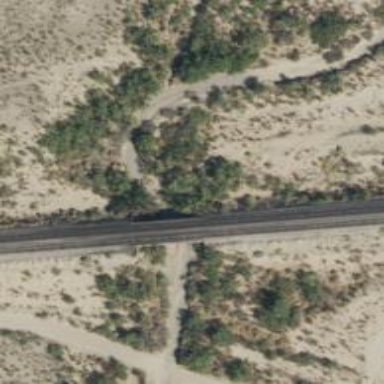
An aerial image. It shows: Railway bridge over siding railway service.